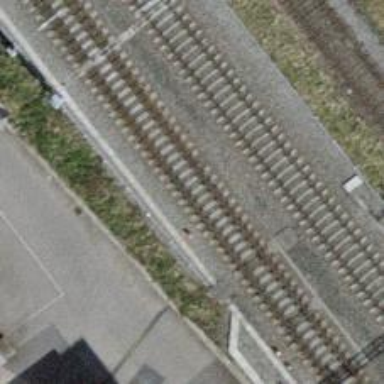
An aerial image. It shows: Railway with electrified contact lines.